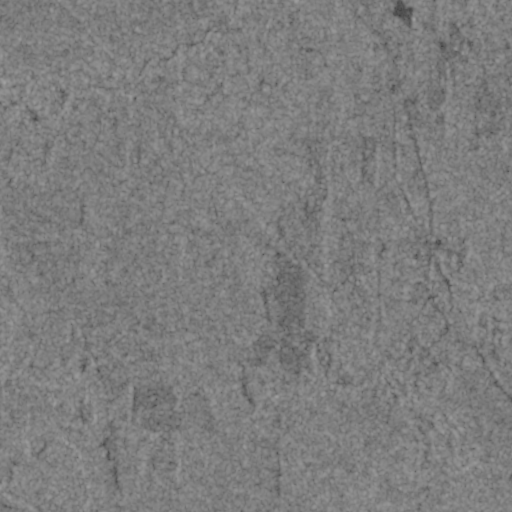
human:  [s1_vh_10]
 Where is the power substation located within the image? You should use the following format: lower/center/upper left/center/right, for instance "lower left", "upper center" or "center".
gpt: The power substation is located in the upper right of the image.
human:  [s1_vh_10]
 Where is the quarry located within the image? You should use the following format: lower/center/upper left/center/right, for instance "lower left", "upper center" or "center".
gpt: There is no quarry in the image.

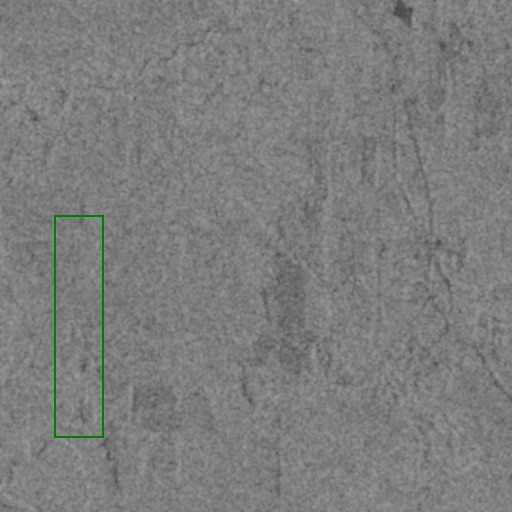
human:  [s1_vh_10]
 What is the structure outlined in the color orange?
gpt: There is no orange outline.
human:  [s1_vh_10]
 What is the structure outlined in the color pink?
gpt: There is no structure outlined in pink.